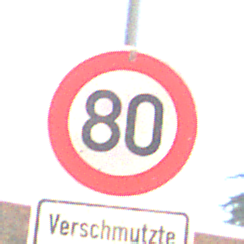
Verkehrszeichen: Geschwindigkeit80
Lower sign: HinweiseAufGefahrenDurchVerbaleAngabe4
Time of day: Midday
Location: Outdoor (Suburban)
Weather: PartlyCloudy
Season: NotSpecified
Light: Natural